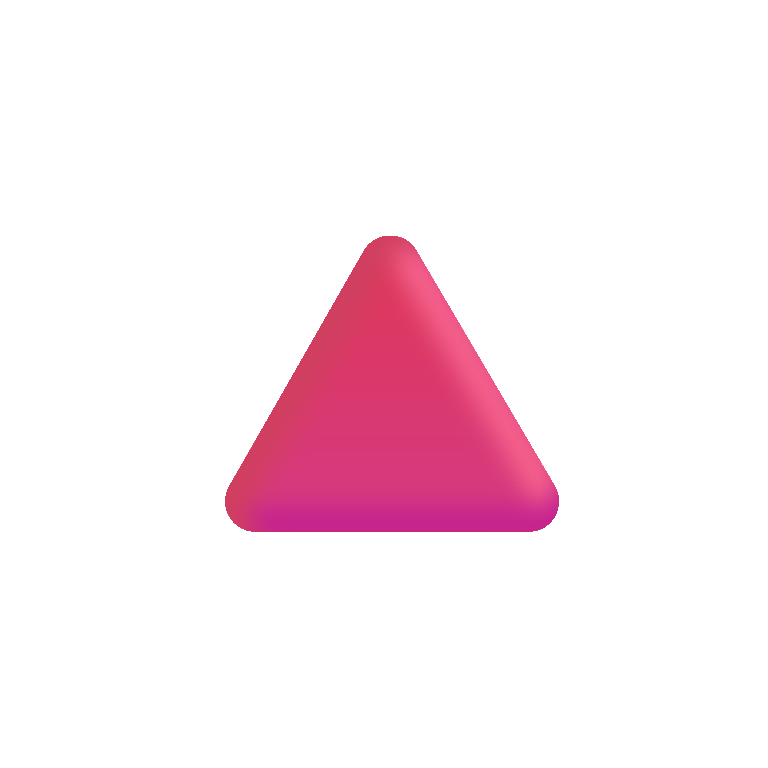
red triangle color